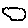
Label: cloud